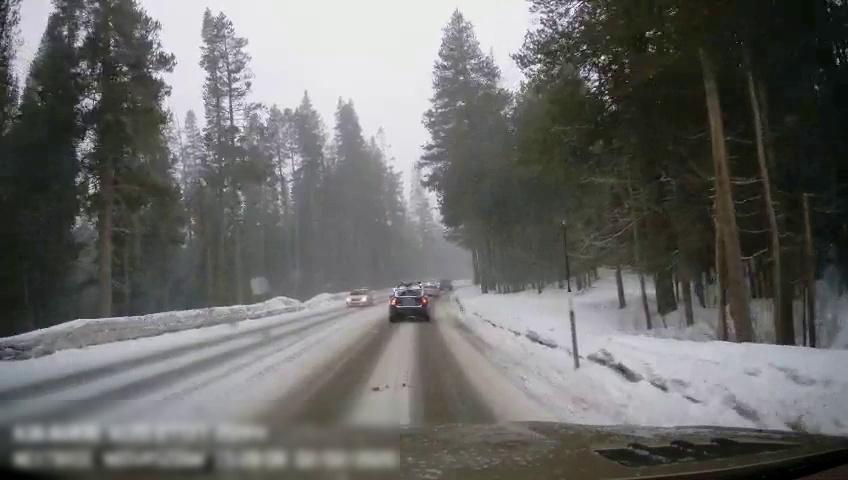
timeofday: Day
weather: Snowy
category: Drivable Space
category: Vehicles | Car
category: Vehicles | Truck
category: Vehicles | Car
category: Vehicles | SUV